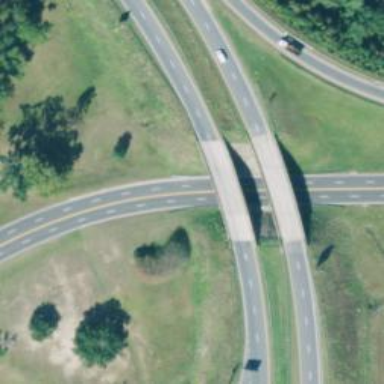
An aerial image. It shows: Bridge over motorway.